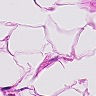
Metastatic tissue present: no